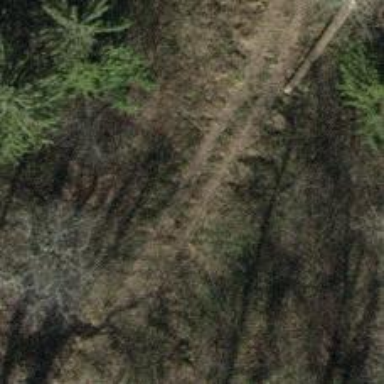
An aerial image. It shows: Path.